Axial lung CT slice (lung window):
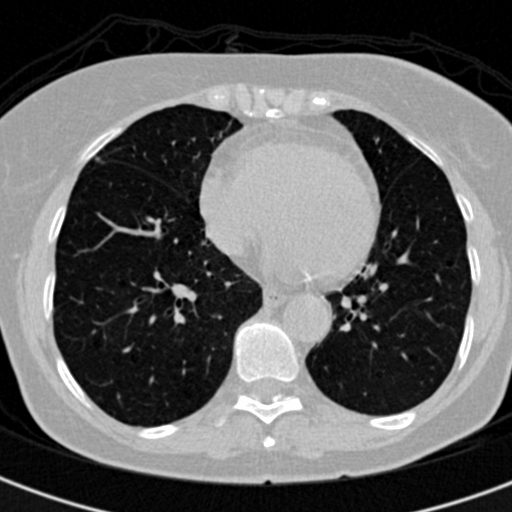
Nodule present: no